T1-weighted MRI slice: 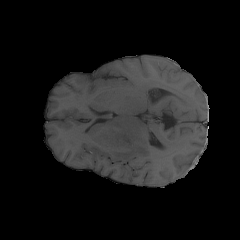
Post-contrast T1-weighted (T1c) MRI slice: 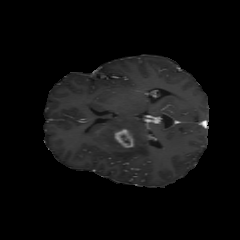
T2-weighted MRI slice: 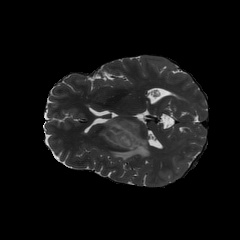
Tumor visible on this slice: yes